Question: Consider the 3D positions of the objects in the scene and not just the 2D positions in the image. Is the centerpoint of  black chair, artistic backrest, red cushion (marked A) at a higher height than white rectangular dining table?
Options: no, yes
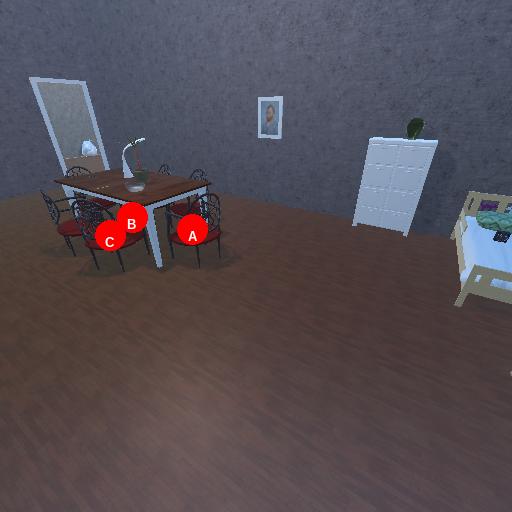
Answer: no